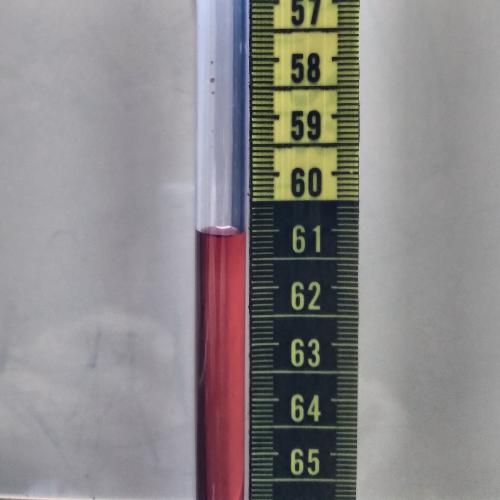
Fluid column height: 61.0 cm